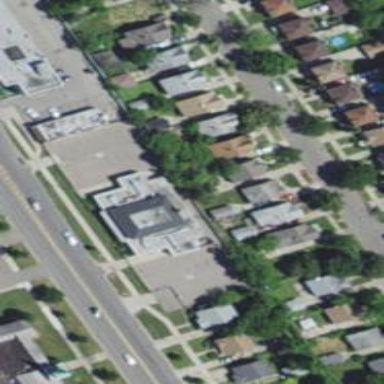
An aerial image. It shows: Clinic.